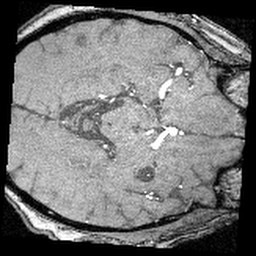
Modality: angio
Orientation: axial
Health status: ill
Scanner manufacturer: siemens
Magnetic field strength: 3 T
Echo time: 0.0042 s